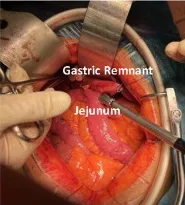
Comprehensive radiological and intraoperative visualization in Situs Inversus Totalis (SIT) accompanied by gastric cancer. (H) The Braun anastomosis. LGA, Left Gastric Artery; PGA, Post Gastric Artery; SA, Splenic Artery; CHA, Common Hepatic Artery; PHA, Proper Hepatic Artery; SMA, Superior Mesenteric Artery.
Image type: medical_photograph (other_medical_photograph)